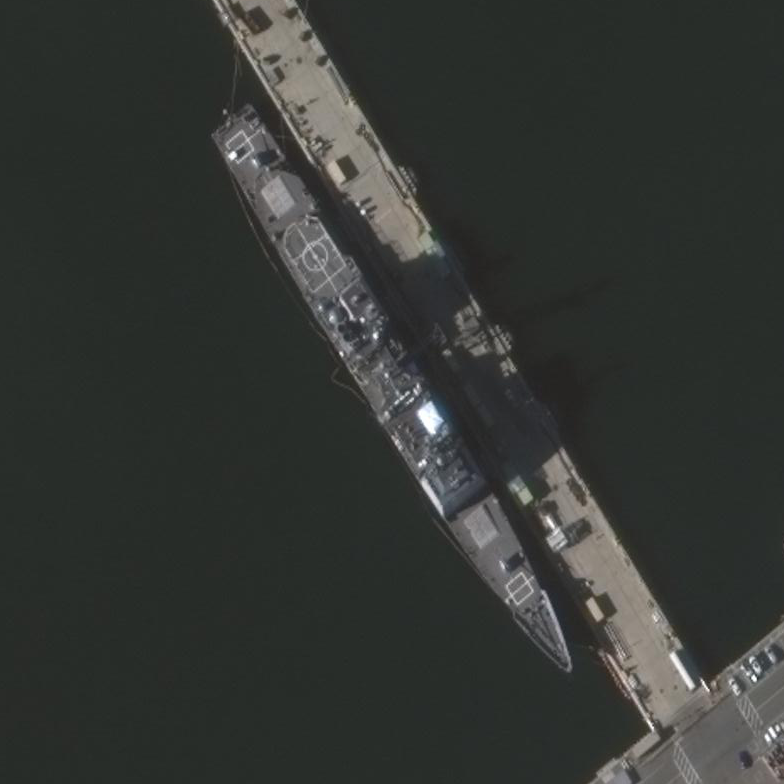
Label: cruiser